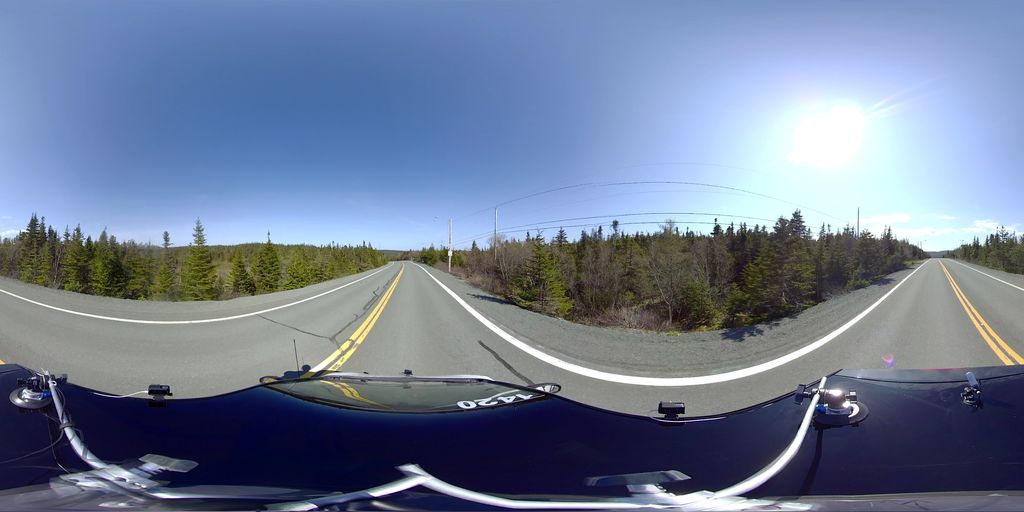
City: st_johns